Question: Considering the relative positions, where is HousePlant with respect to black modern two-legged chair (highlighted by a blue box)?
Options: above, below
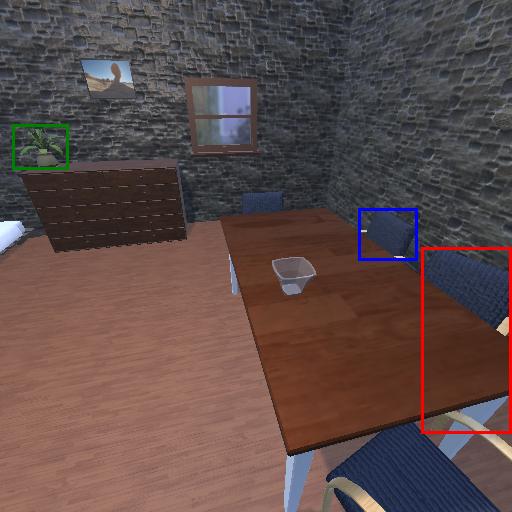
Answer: above